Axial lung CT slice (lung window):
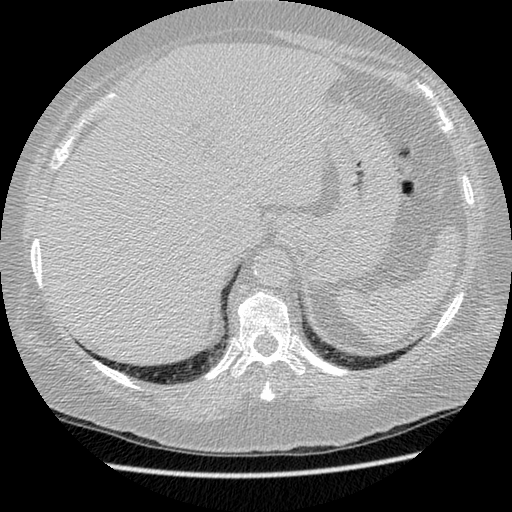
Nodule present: no